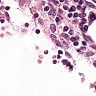
Metastatic tissue present: no